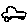
Label: car